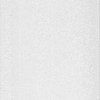
Label: dusty